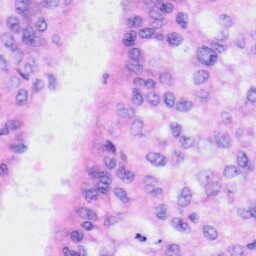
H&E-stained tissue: Liver